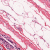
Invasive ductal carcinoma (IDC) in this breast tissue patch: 0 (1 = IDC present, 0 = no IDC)